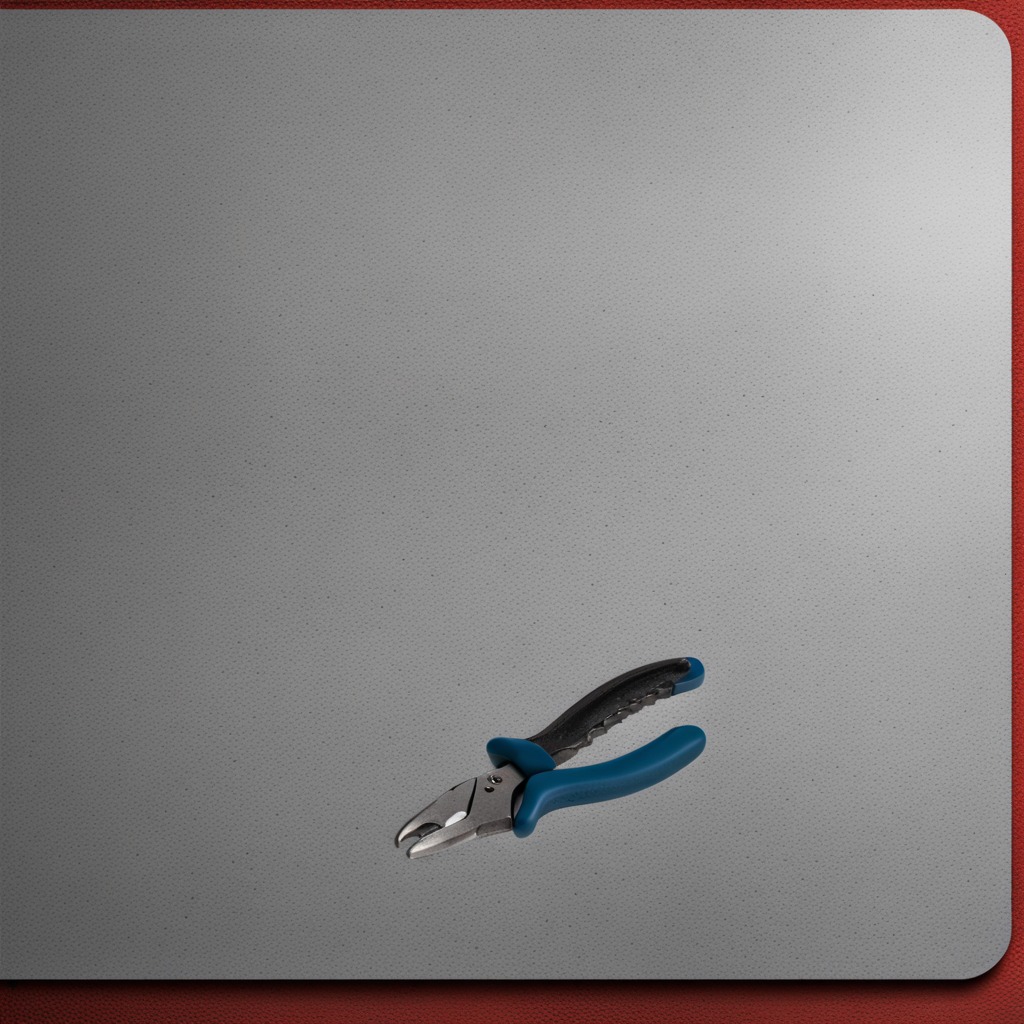
A plier lies on a clean granite tabletop covered with a red rubber mat inside a workshop under bright overhead lighting crisp shadows high clarity worn but beneath the mat.